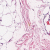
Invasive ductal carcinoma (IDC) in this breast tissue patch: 0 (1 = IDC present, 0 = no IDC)